Field crop: tomato
Growth stage: 1
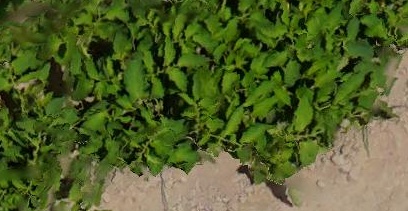
Species: tomato